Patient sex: F
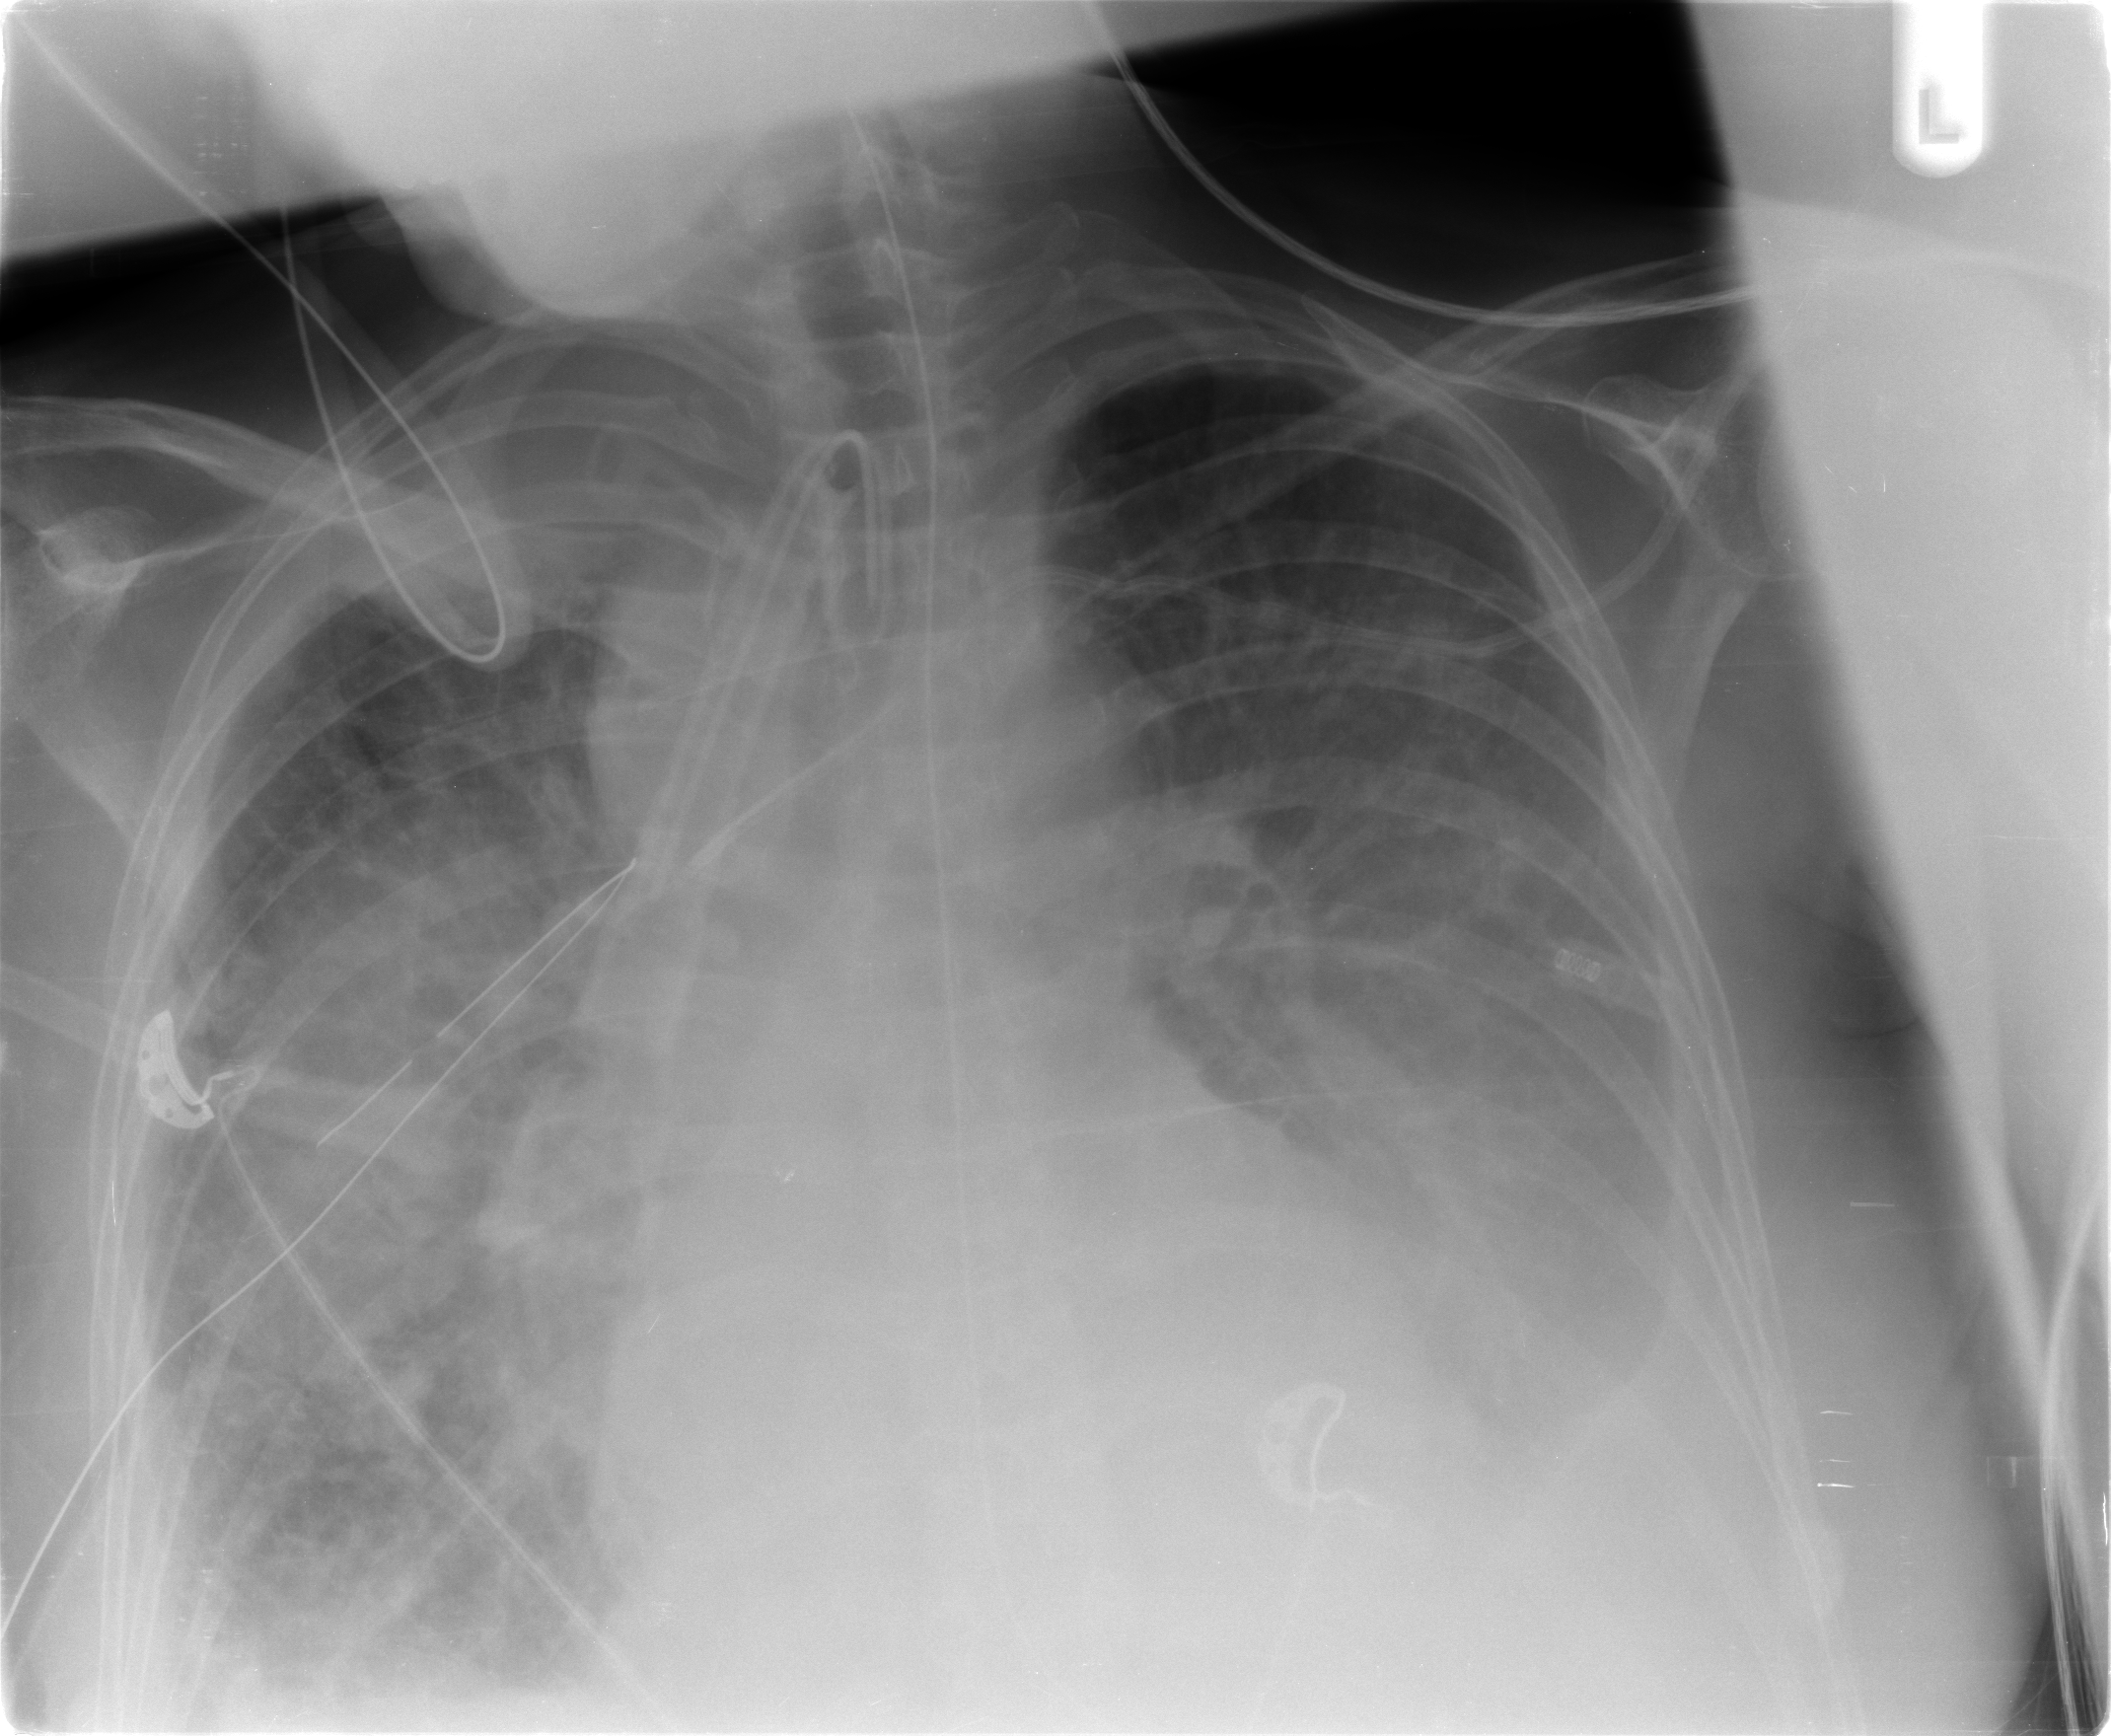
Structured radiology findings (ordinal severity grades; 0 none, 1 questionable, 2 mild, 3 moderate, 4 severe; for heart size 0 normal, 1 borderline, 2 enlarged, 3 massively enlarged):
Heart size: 2
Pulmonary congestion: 3
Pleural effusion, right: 2
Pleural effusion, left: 3
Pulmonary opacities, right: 3
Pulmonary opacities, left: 2
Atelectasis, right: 2
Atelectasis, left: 2